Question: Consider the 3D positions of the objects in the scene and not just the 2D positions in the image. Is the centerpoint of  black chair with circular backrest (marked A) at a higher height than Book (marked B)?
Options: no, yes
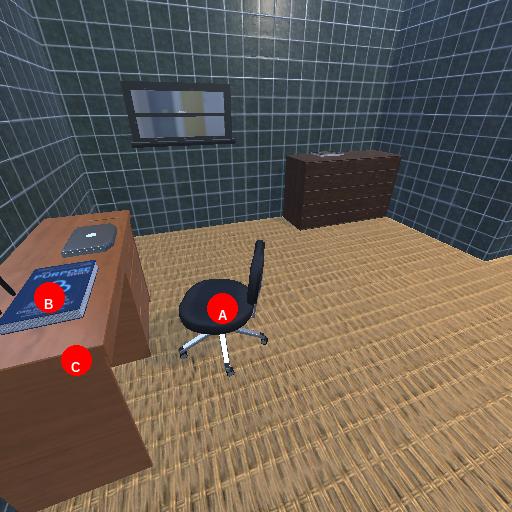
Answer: no